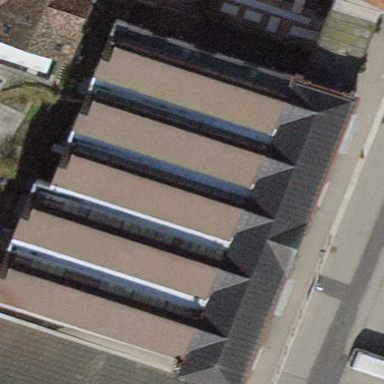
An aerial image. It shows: Building that is place of worship.